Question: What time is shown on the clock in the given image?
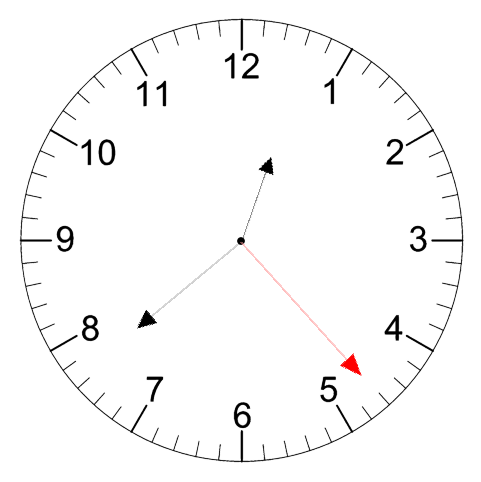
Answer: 12:38:23